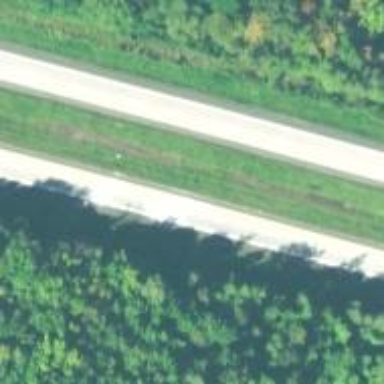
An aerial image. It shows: Culvert tunnel.